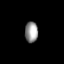
Tissue: lung
Cell type: Endothelial cells
Senescence score: 0.6352
Nuclear area (px): 269
Mean DAPI intensity: 148.535